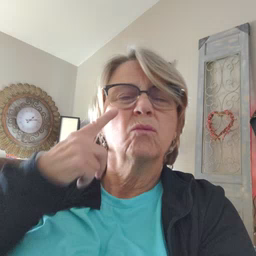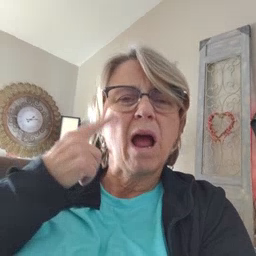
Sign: cry